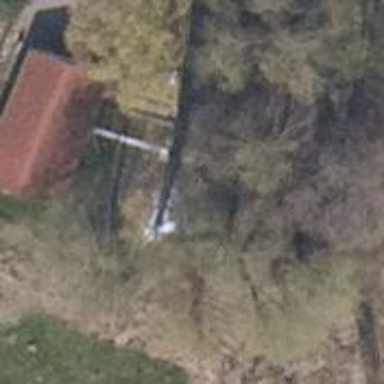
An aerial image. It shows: Man-made mast used for communication purposes.